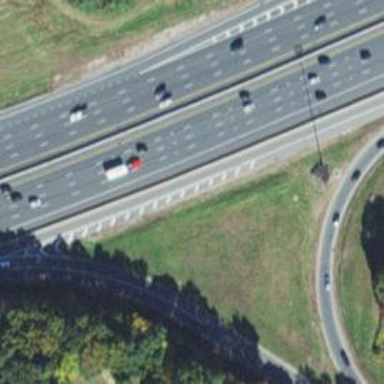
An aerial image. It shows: Asphalt motorway.